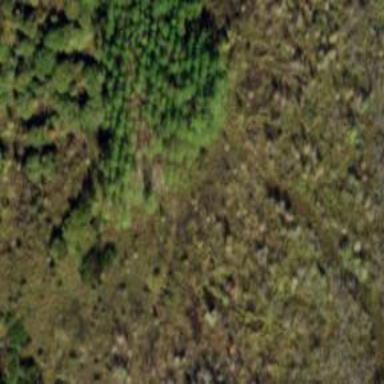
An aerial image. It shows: Forest with needle-leaved trees.